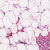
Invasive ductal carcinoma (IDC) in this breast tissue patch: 0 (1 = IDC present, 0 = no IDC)